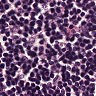
Metastatic tissue present: no